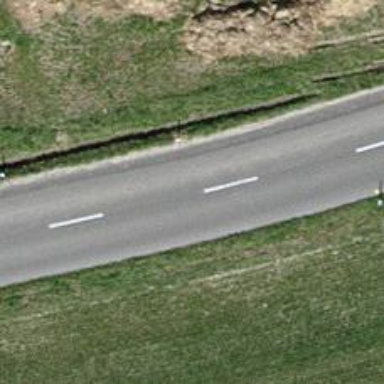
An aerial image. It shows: Tertiary road with asphalt surface.